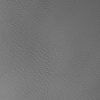
Atmospheric dust classification: not_dusty